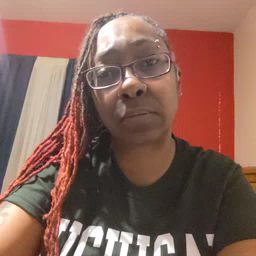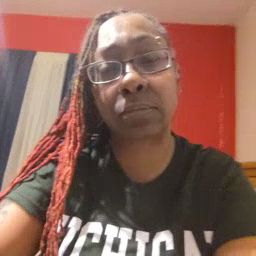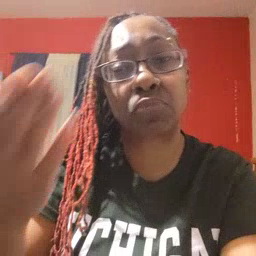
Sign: before